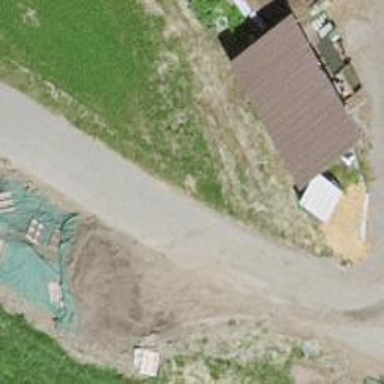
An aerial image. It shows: Unclassified road with paved surface.